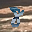
Label: 8